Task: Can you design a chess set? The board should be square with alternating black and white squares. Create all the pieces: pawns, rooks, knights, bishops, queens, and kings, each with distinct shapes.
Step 1852:
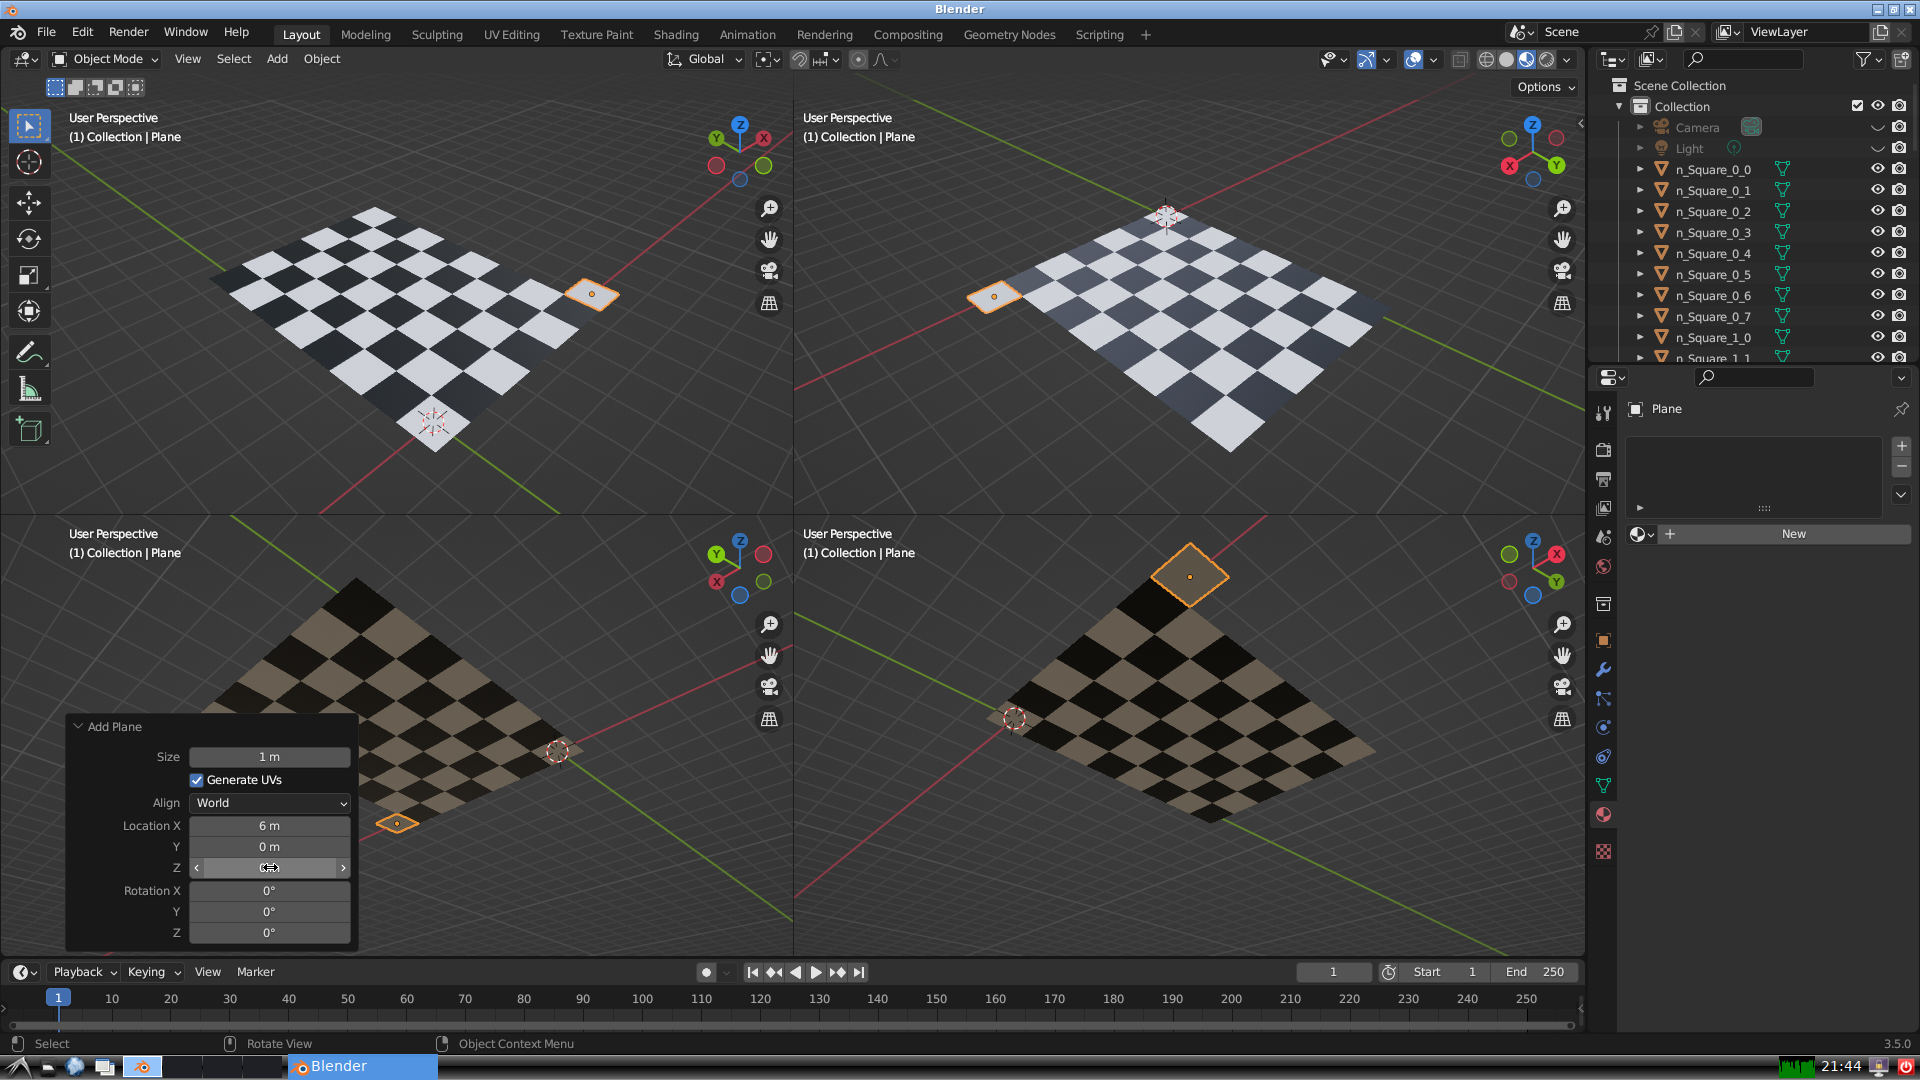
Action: {"mouse_move": [960, 540]}